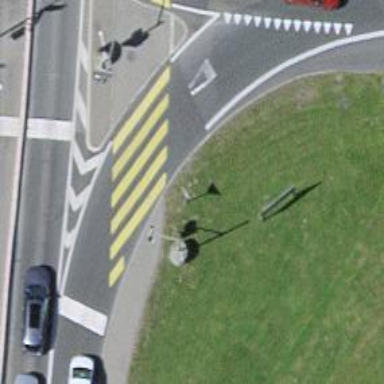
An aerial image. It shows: Kerb barrier.